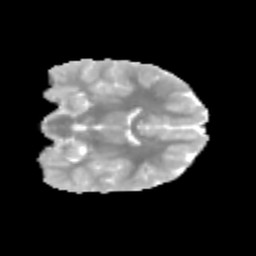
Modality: MD
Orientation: coronal
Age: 11
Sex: male
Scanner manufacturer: siemens
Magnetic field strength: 3 T
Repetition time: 3.8 s
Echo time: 0.07 s